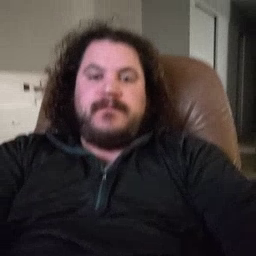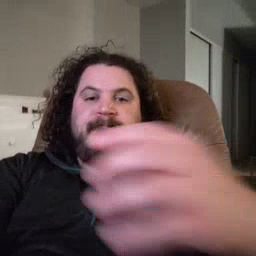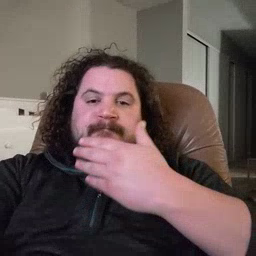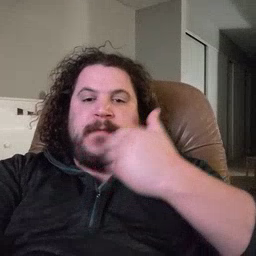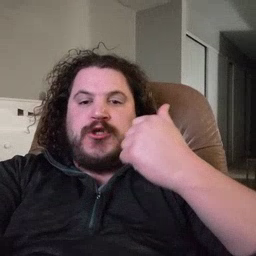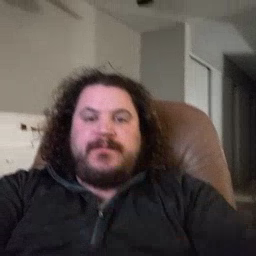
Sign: better